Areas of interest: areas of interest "Huating Hami Melon Theme Park"
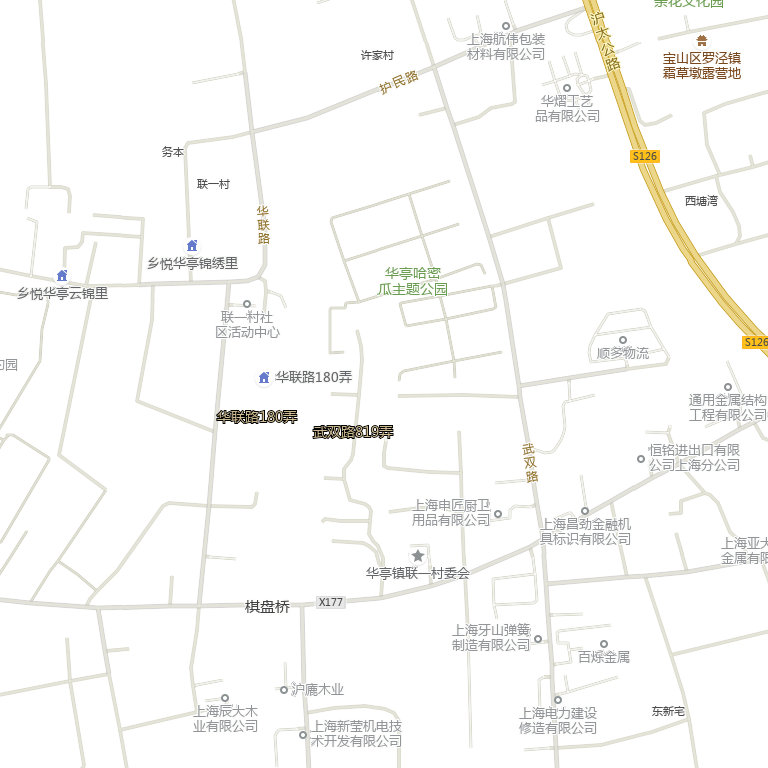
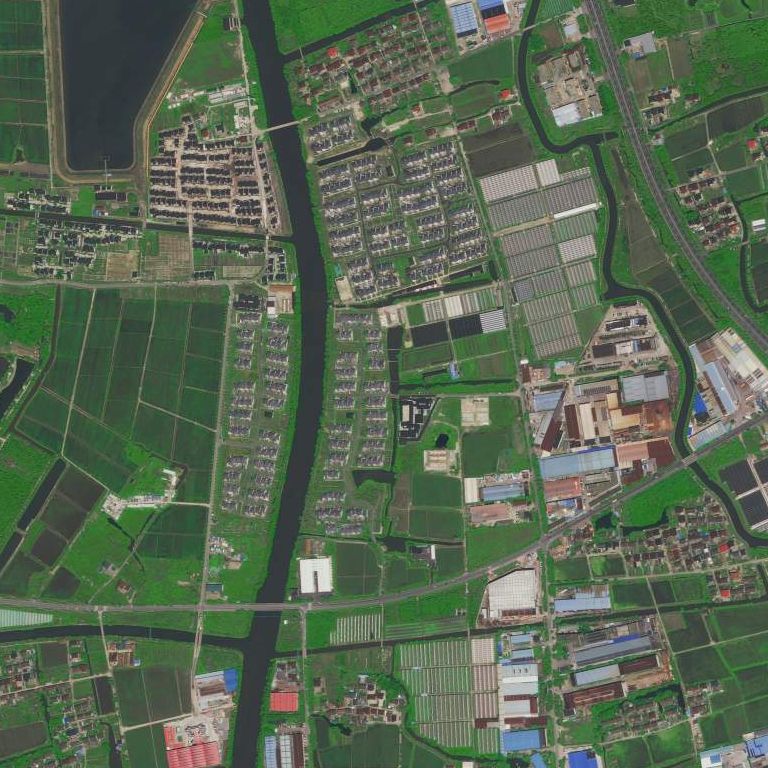